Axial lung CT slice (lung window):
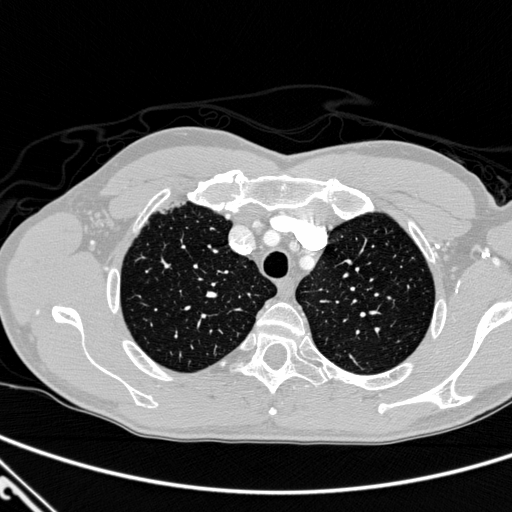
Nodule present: no